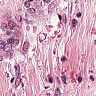
Metastatic tissue present: yes